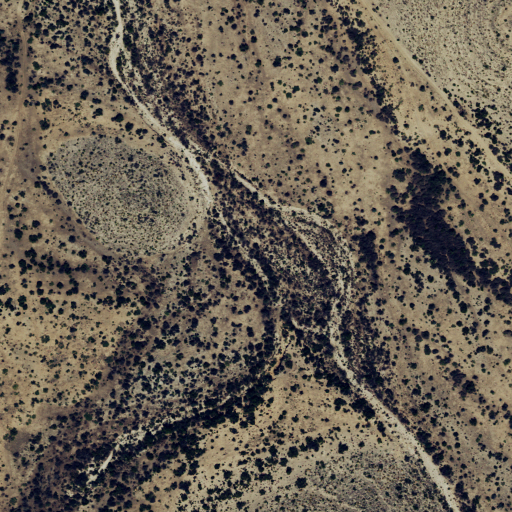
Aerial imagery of valley in Texas named Hess Canyon containing only shrub